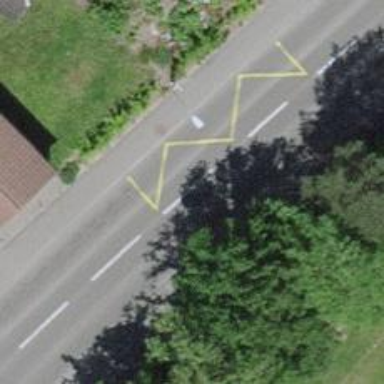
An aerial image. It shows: Bus stop with designated stop position for public transport.